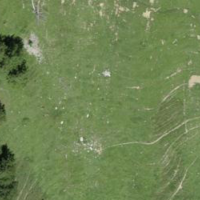
EUNIS habitat code: 23
Species observed at this site:
Aster alpinus